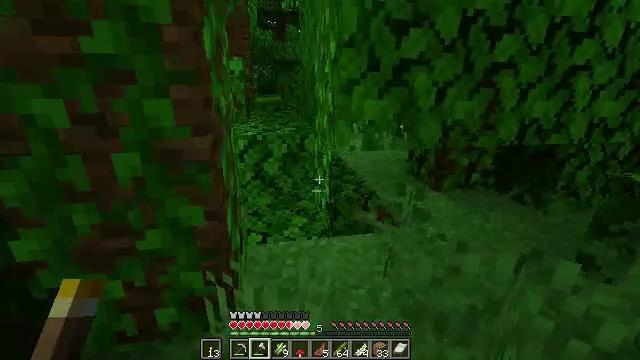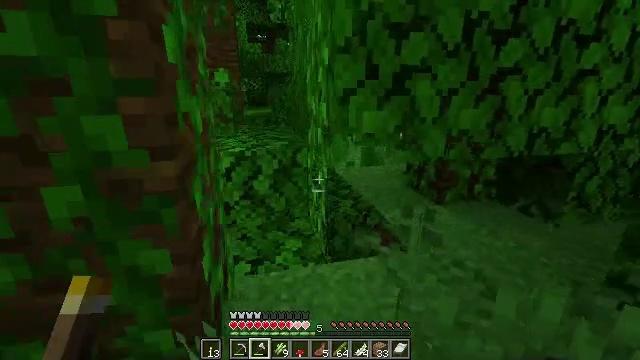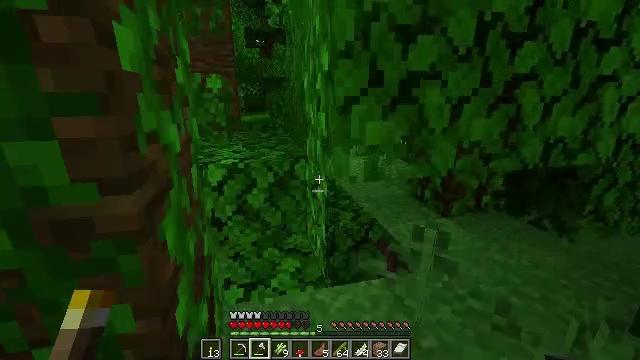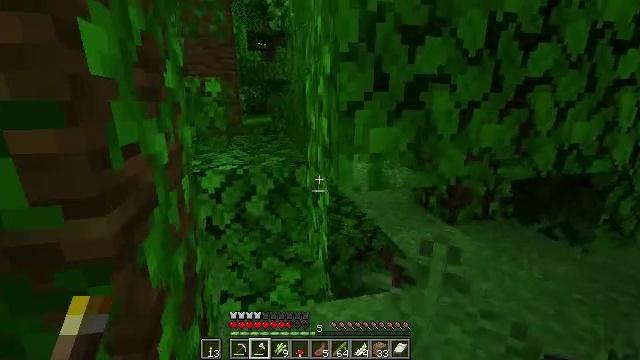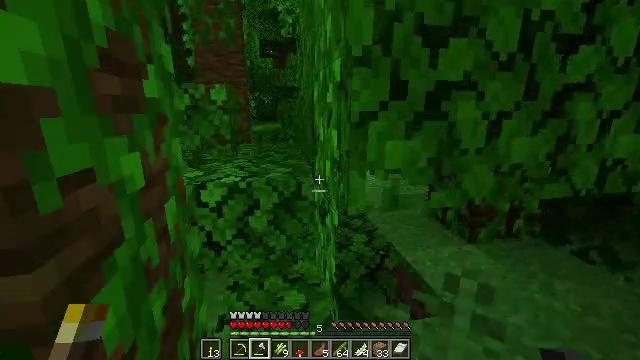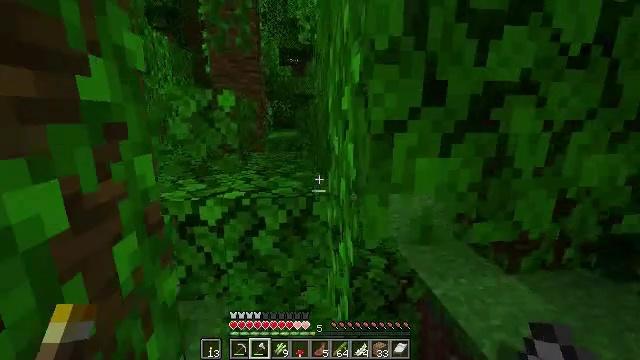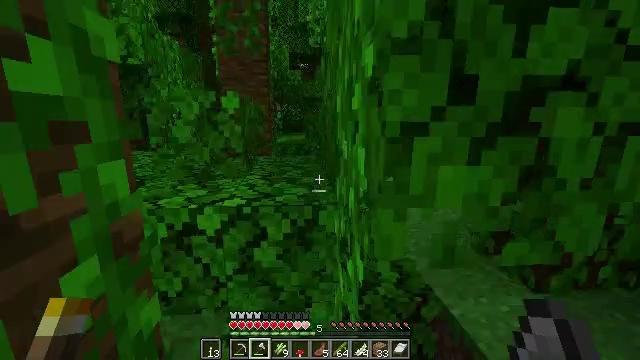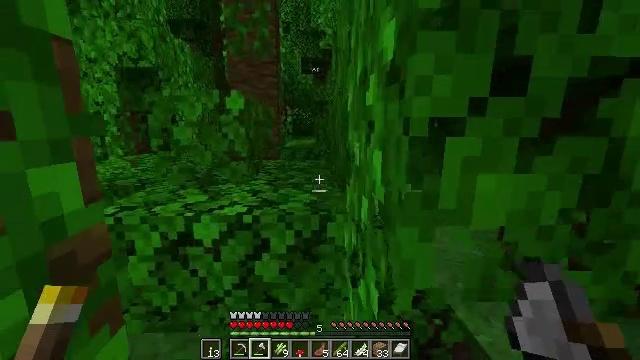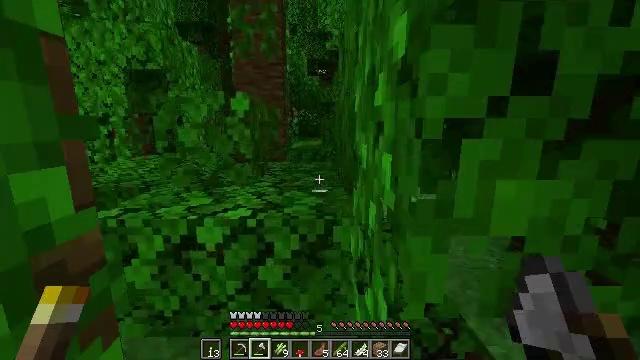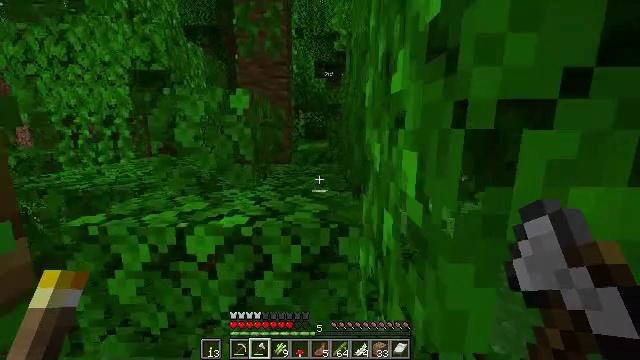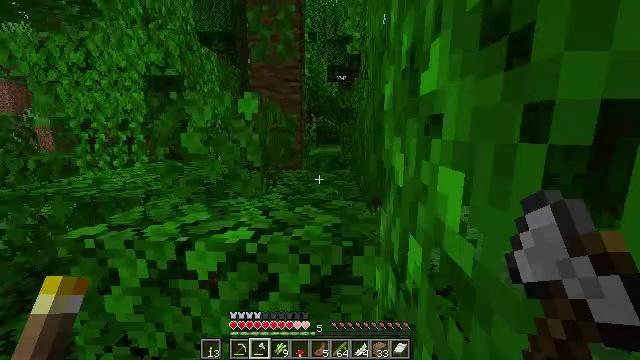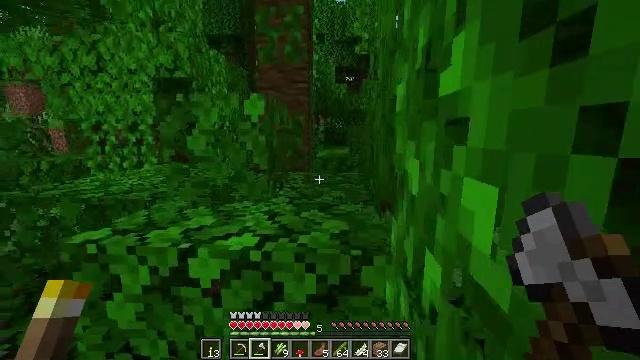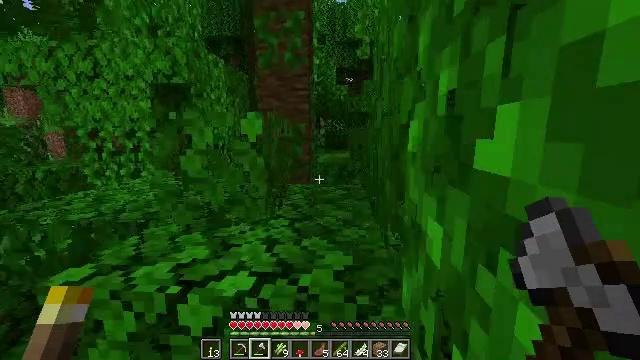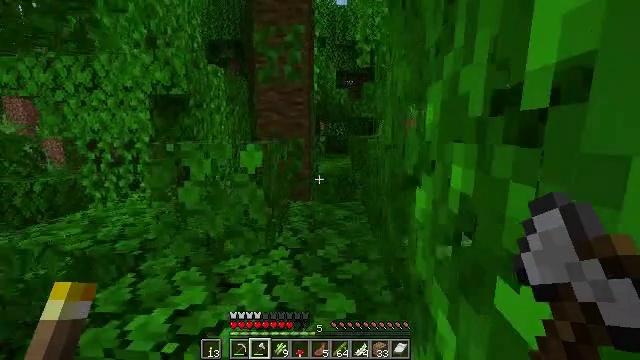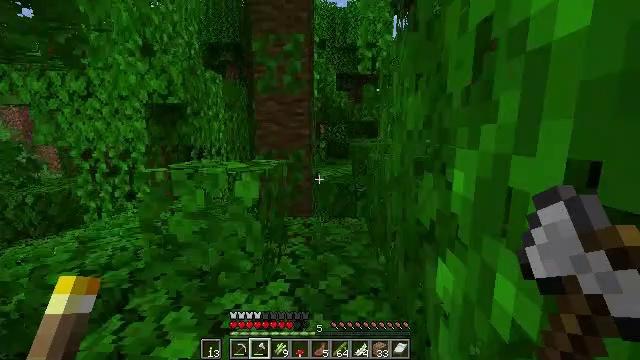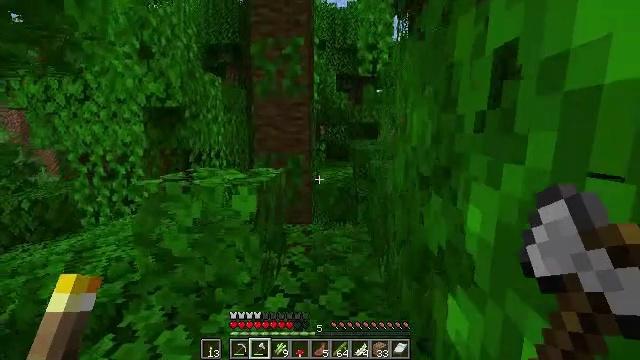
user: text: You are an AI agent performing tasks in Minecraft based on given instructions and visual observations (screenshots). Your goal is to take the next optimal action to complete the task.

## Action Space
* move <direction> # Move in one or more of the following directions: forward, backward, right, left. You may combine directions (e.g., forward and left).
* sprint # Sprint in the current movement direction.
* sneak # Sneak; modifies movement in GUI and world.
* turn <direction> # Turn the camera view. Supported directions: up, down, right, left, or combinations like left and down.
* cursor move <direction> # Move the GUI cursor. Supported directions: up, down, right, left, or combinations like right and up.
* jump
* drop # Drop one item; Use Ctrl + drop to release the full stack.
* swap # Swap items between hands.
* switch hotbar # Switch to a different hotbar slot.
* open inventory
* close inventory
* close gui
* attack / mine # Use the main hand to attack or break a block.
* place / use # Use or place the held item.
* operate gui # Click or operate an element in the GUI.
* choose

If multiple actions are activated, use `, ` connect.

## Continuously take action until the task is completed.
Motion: motion action
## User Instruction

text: Trim the tree by mining oak leaves.
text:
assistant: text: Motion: move forward, turn right and up
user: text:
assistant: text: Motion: move forward, turn up
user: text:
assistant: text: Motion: move forward
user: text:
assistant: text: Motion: move forward, turn left and up
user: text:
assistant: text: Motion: move forward, turn left and up
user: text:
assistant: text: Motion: move forward, turn left
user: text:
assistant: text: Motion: move forward, turn left
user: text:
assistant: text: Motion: move forward, turn left
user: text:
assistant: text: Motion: move forward, turn left
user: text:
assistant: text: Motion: move forward, turn left
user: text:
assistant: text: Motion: move forward, turn left
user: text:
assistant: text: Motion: move forward, jump
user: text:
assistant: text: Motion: move forward, jump
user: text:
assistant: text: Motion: move forward, jump
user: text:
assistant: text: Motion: move forward, jump
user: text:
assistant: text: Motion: move forward, jump
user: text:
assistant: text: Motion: move forward, jump
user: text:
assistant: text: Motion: move forward, jump
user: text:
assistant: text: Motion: move forward, turn right, jump
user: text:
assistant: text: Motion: move forward, turn right, jump
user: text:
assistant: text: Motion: move forward, turn right, jump
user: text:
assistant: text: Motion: move forward, jump
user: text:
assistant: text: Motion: move forward, jump
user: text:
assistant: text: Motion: move forward, jump
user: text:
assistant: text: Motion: move forward, jump
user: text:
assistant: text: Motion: move forward, jump
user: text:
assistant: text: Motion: move forward, jump
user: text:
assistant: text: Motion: move forward, jump
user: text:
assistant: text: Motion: move forward, jump
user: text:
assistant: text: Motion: move forward, jump